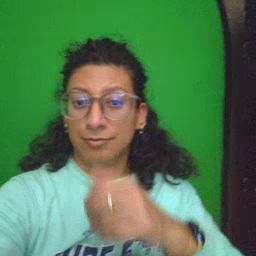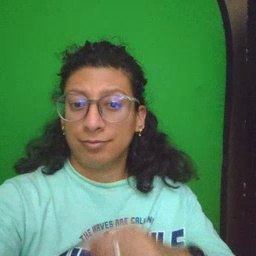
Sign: taste